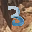
Label: 3